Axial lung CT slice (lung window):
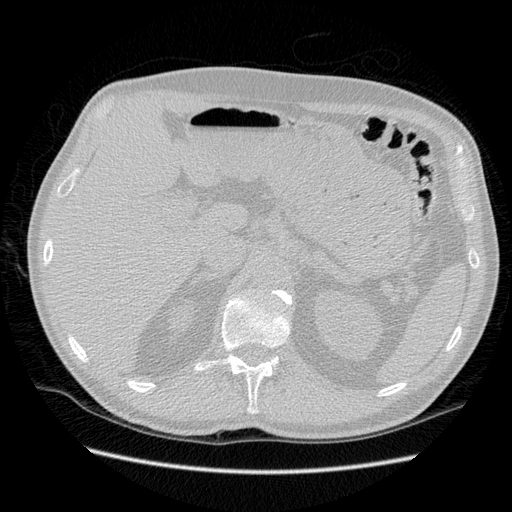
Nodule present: no